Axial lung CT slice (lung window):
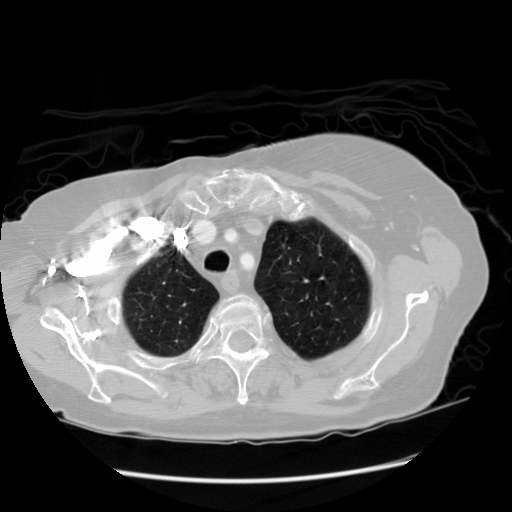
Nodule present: no